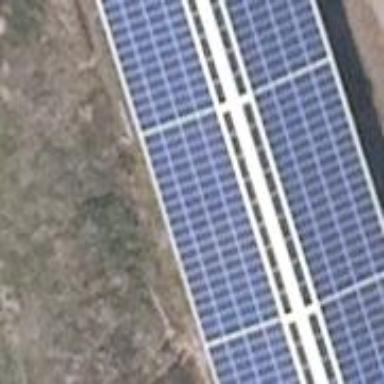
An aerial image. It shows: Building equipped with small solar photovoltaic panel for electricity generation.